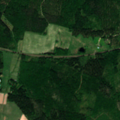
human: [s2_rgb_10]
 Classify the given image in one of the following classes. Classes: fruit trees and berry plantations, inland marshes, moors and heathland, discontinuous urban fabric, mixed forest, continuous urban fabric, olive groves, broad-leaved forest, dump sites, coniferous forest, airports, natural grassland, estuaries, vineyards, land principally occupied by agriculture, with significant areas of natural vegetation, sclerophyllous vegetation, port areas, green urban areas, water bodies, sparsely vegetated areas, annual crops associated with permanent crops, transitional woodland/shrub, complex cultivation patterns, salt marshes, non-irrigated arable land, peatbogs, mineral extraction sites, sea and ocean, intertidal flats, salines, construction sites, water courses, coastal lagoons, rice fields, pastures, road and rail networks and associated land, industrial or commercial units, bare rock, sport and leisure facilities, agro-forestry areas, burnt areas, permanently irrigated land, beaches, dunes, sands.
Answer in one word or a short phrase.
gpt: land principally occupied by agriculture, with significant areas of natural vegetation, broad-leaved forest, mixed forest